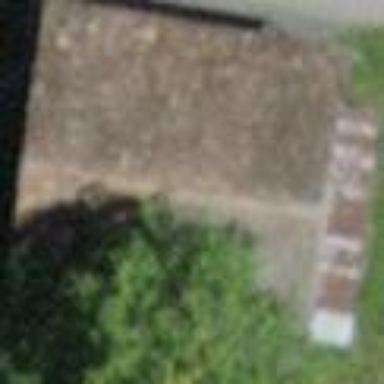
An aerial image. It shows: Barn.